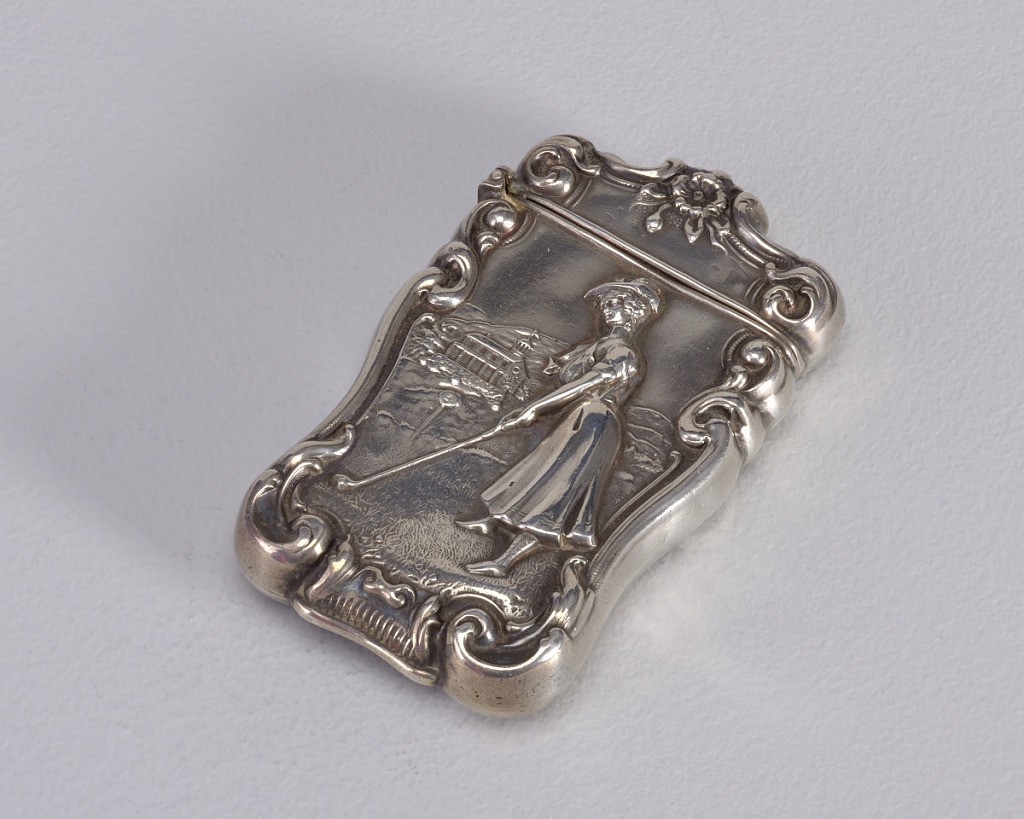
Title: Matchsafe with Female Golfer
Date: ca. 1895
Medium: sterling silver
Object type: matchsafe
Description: Oblong, with curves and counter-curves around perimeter, featuring raised decoration of female golfer in hat and long dress at tee, on grass course, with building and hills in background, c and s-scroll edges and flower at top center of lid. Lid hinged at side. Striker at bottom.